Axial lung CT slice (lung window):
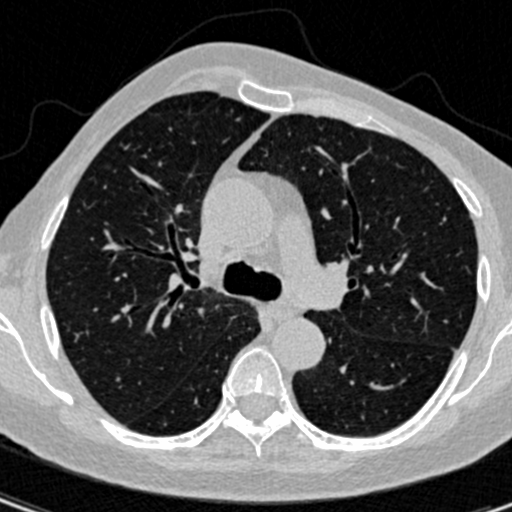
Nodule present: no